Question: I'm unable to get the last published date of a resource. There is no way to do that with OpenCms API.
<URL>
That's very weird, it has to be stored in some place because OpenCms Workplace shows this information in the History option.

The method getDateReleased() from CmsResource class always returns DATE_RELEASED_DEFAULT until you set the availability of the resource.
Any thoughts?
Thanks!
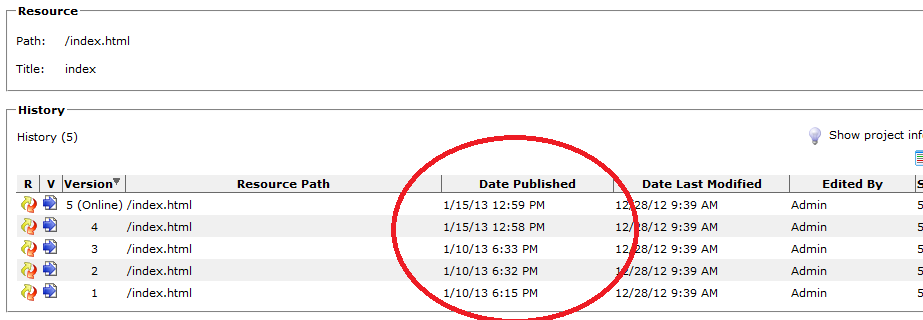
Answer: Finally I achieve this by digging in the source code from OpenCms.
I found the solution here, in the getListItems method:
<URL>
So I built this method to get the last published date from any resource:
'''
public static Date getLastPublishedDate(CmsJspActionElement cms, CmsResource resource) throws Exception {
CmsObject cmso = cms.getCmsObject();
String sitePath = cmso.getSitePath(resource);
if (cmso.readAllAvailableVersions(sitePath).size() > 0) {
I_CmsHistoryResource histRes = cmso.readAllAvailableVersions(sitePath).get(0);
int publishTag = histRes.getPublishTag();
CmsHistoryProject project = cmso.readHistoryProject(publishTag);
return new Date(project.getPublishingDate());
} else {
return null;
}
}
'''
If NULL is returned then the resource has not been published yet.